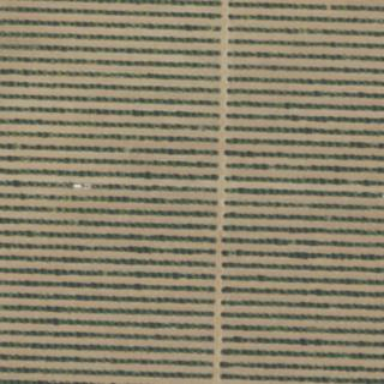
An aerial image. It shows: Orange orchard with rows of vibrant orange trees.